Question: I'm trying to do an reactive form but I have some problem with the visual part ^^
Here is my html :
'''
<form class="text-center" [formGroup]="requeteModif" (ngSubmit)="modifier()" *ngIf="tableSelect != null">
<h5>Ajouter des informations</h5>
<div class="row">
<div class="col" *ngFor="let modification of modif.controls; let nomCol of nomColonne; let j=index" formArrayName="modif">
<label class="text-center">
{{nomCol}}
</label>
<div *ngFor="let infoTable of infoTable; let i = index;">
<input type="text" class="form-control" [formControlName]="i">
</div>
<div><button class="btn btn-primary" type="submit">Modifier</button></div>
</div>
</div>
</form>
'''

What I want :
'''
Col1 Col2
true A Button (get true, A)
false B Button
'''
[EDIT]
I have find a way to display it the way I want but I don't know how to arrange my code since I'm suppose to use variable..
'''
<div *ngFor="let infoTable of infoTable; let i = index;">
<input *ngIf="j==0" type="text" class="form-control" [formControlName]="i">
<input *ngIf="j==1" type="text" class="form-control" [formControlName]="i+5">
</div>
'''
j id the number of the columns, as you can see it's depend on the number of columns, using this way it's too static but I have no idea about how to fix it...
Sorry for my english
Thank you !
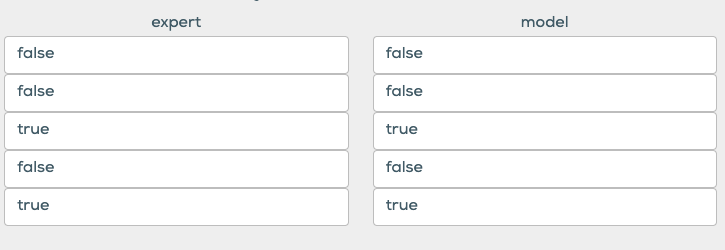
Answer: I have find the answer, I just have use the data_binding but I didn't knew how it works ^^' [ngModel]